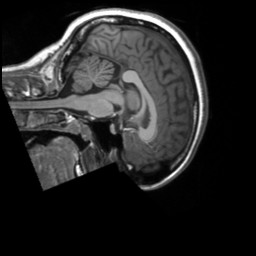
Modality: T1w
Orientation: sagittal
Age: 27
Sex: female
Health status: ill
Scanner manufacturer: siemens
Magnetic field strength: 3 T
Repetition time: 2.3 s
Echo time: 0.00201 s